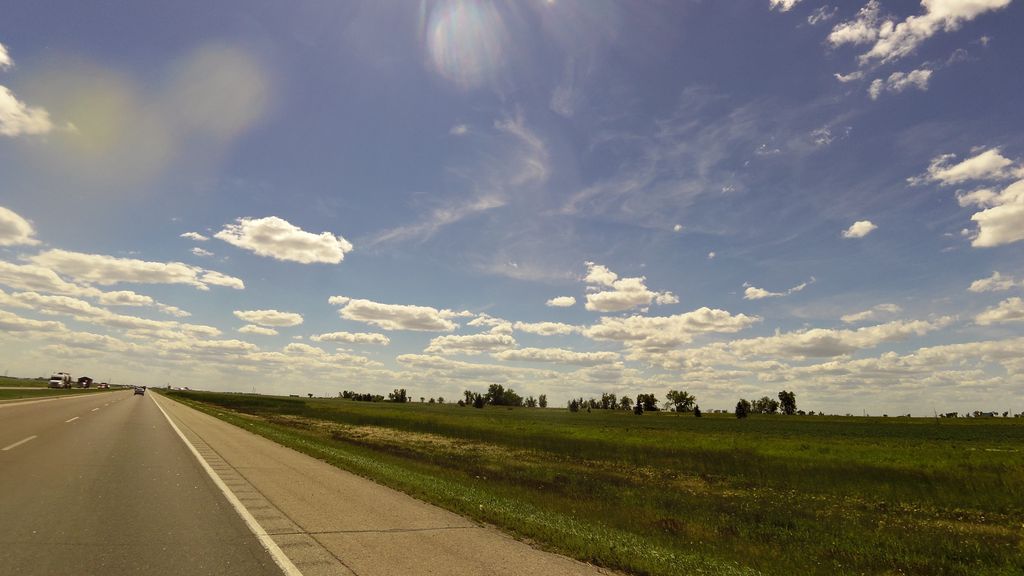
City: winnipeg